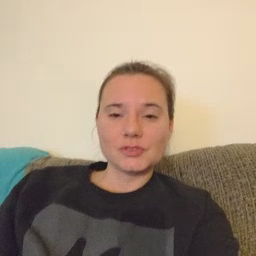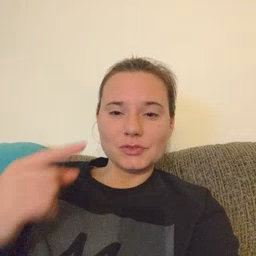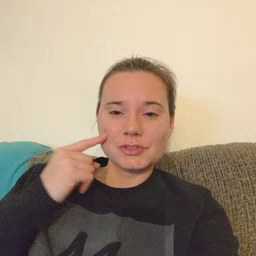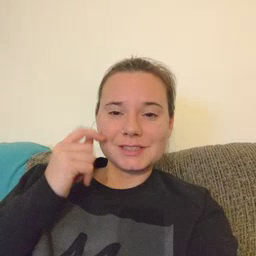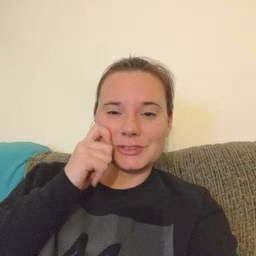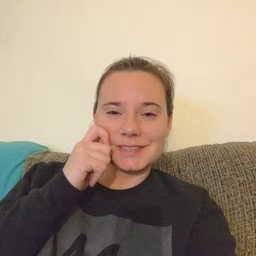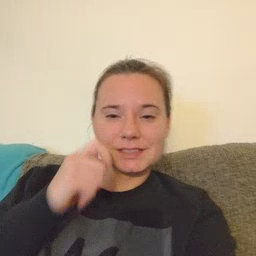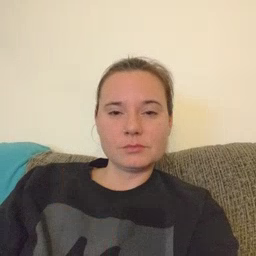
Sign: cheek